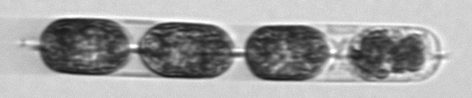
Label: Hemiaulus